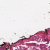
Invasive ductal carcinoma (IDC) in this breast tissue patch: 0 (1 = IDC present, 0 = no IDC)